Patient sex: M
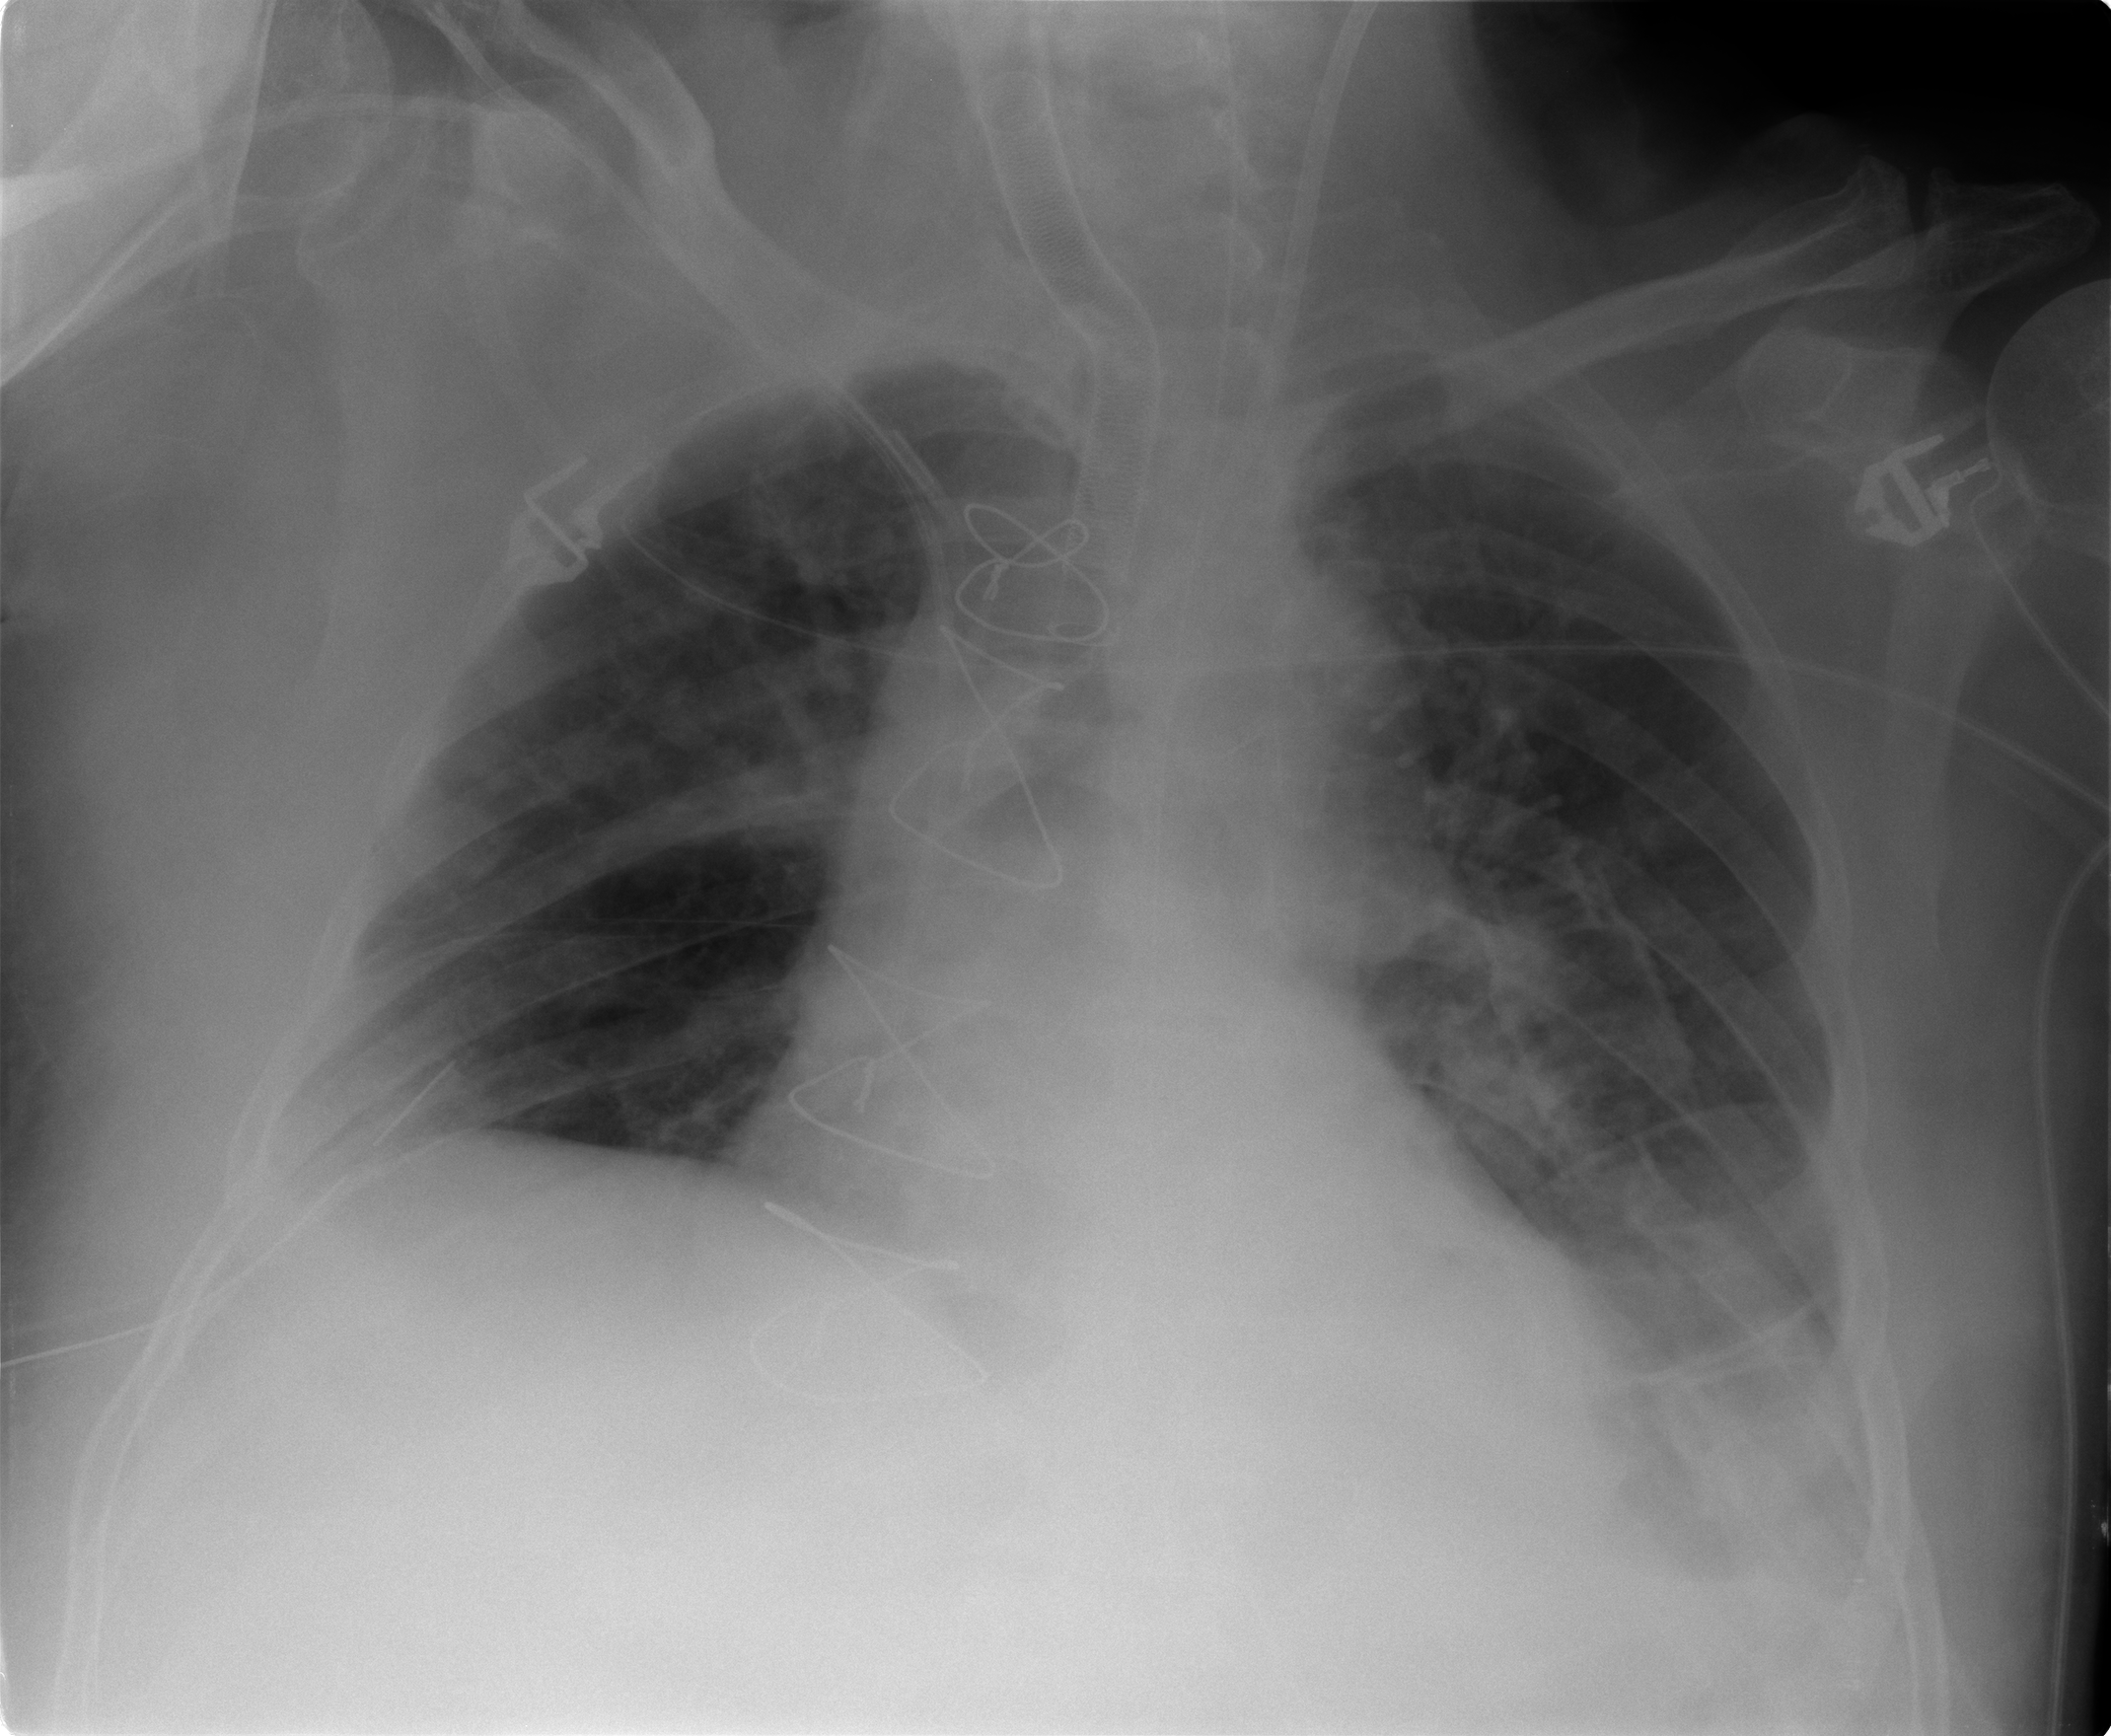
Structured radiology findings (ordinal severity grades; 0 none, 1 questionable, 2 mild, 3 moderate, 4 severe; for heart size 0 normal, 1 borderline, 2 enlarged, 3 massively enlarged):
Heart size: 2
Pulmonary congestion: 2
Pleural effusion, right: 1
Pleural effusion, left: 2
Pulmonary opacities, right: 2
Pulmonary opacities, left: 2
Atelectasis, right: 1
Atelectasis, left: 2